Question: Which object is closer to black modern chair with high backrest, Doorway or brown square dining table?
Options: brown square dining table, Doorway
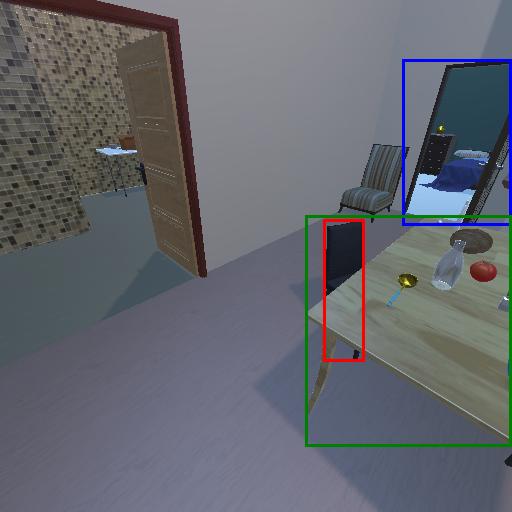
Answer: brown square dining table